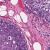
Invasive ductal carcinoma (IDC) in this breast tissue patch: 0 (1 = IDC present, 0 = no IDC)